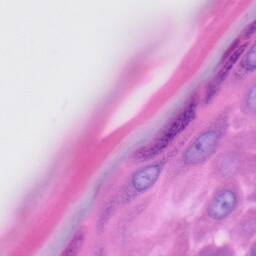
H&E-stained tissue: Skin